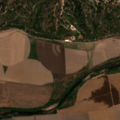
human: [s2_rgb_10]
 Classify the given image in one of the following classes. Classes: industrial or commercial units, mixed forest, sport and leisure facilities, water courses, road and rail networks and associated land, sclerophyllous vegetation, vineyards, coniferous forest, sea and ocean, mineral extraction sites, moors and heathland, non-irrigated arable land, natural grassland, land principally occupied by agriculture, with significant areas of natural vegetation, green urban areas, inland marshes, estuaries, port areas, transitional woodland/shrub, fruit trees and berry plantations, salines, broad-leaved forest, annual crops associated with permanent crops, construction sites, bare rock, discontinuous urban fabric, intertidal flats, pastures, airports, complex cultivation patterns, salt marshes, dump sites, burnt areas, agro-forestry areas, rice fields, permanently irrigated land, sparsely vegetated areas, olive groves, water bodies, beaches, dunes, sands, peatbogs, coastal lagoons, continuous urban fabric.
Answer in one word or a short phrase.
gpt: permanently irrigated land, rice fields, pastures, broad-leaved forest, mixed forest